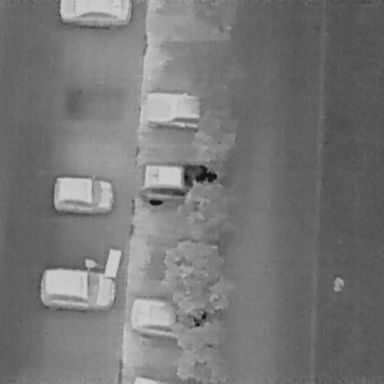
There are six Cars in the infrared image.